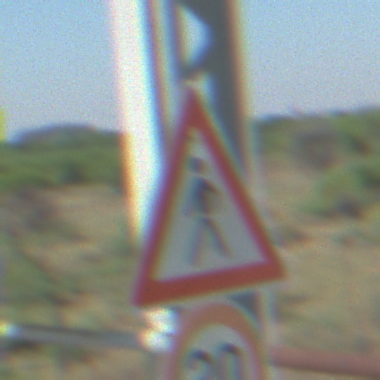
Verkehrszeichen: FussgaengerRechts
Zusatzzeichen unten: Geschwindigkeit30
Umgebung: Outdoor, Special
Tageszeit: MorningAfternoon
Wetter: Clear
Licht: Natural
Jahreszeit: NotSpecified
Kontrast: HighContrast